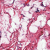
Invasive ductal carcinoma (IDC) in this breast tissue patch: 0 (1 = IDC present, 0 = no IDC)